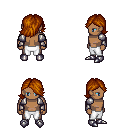
a pixel art fantasy rpg character, male body template, human, dark skin, steel arm armor, white pants, brunette swoop hairstyle, metal boots, four views (front, back, left, right), 2x2 character sprite sheet, small pixel art, hard edges, no anti-aliasing